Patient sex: M
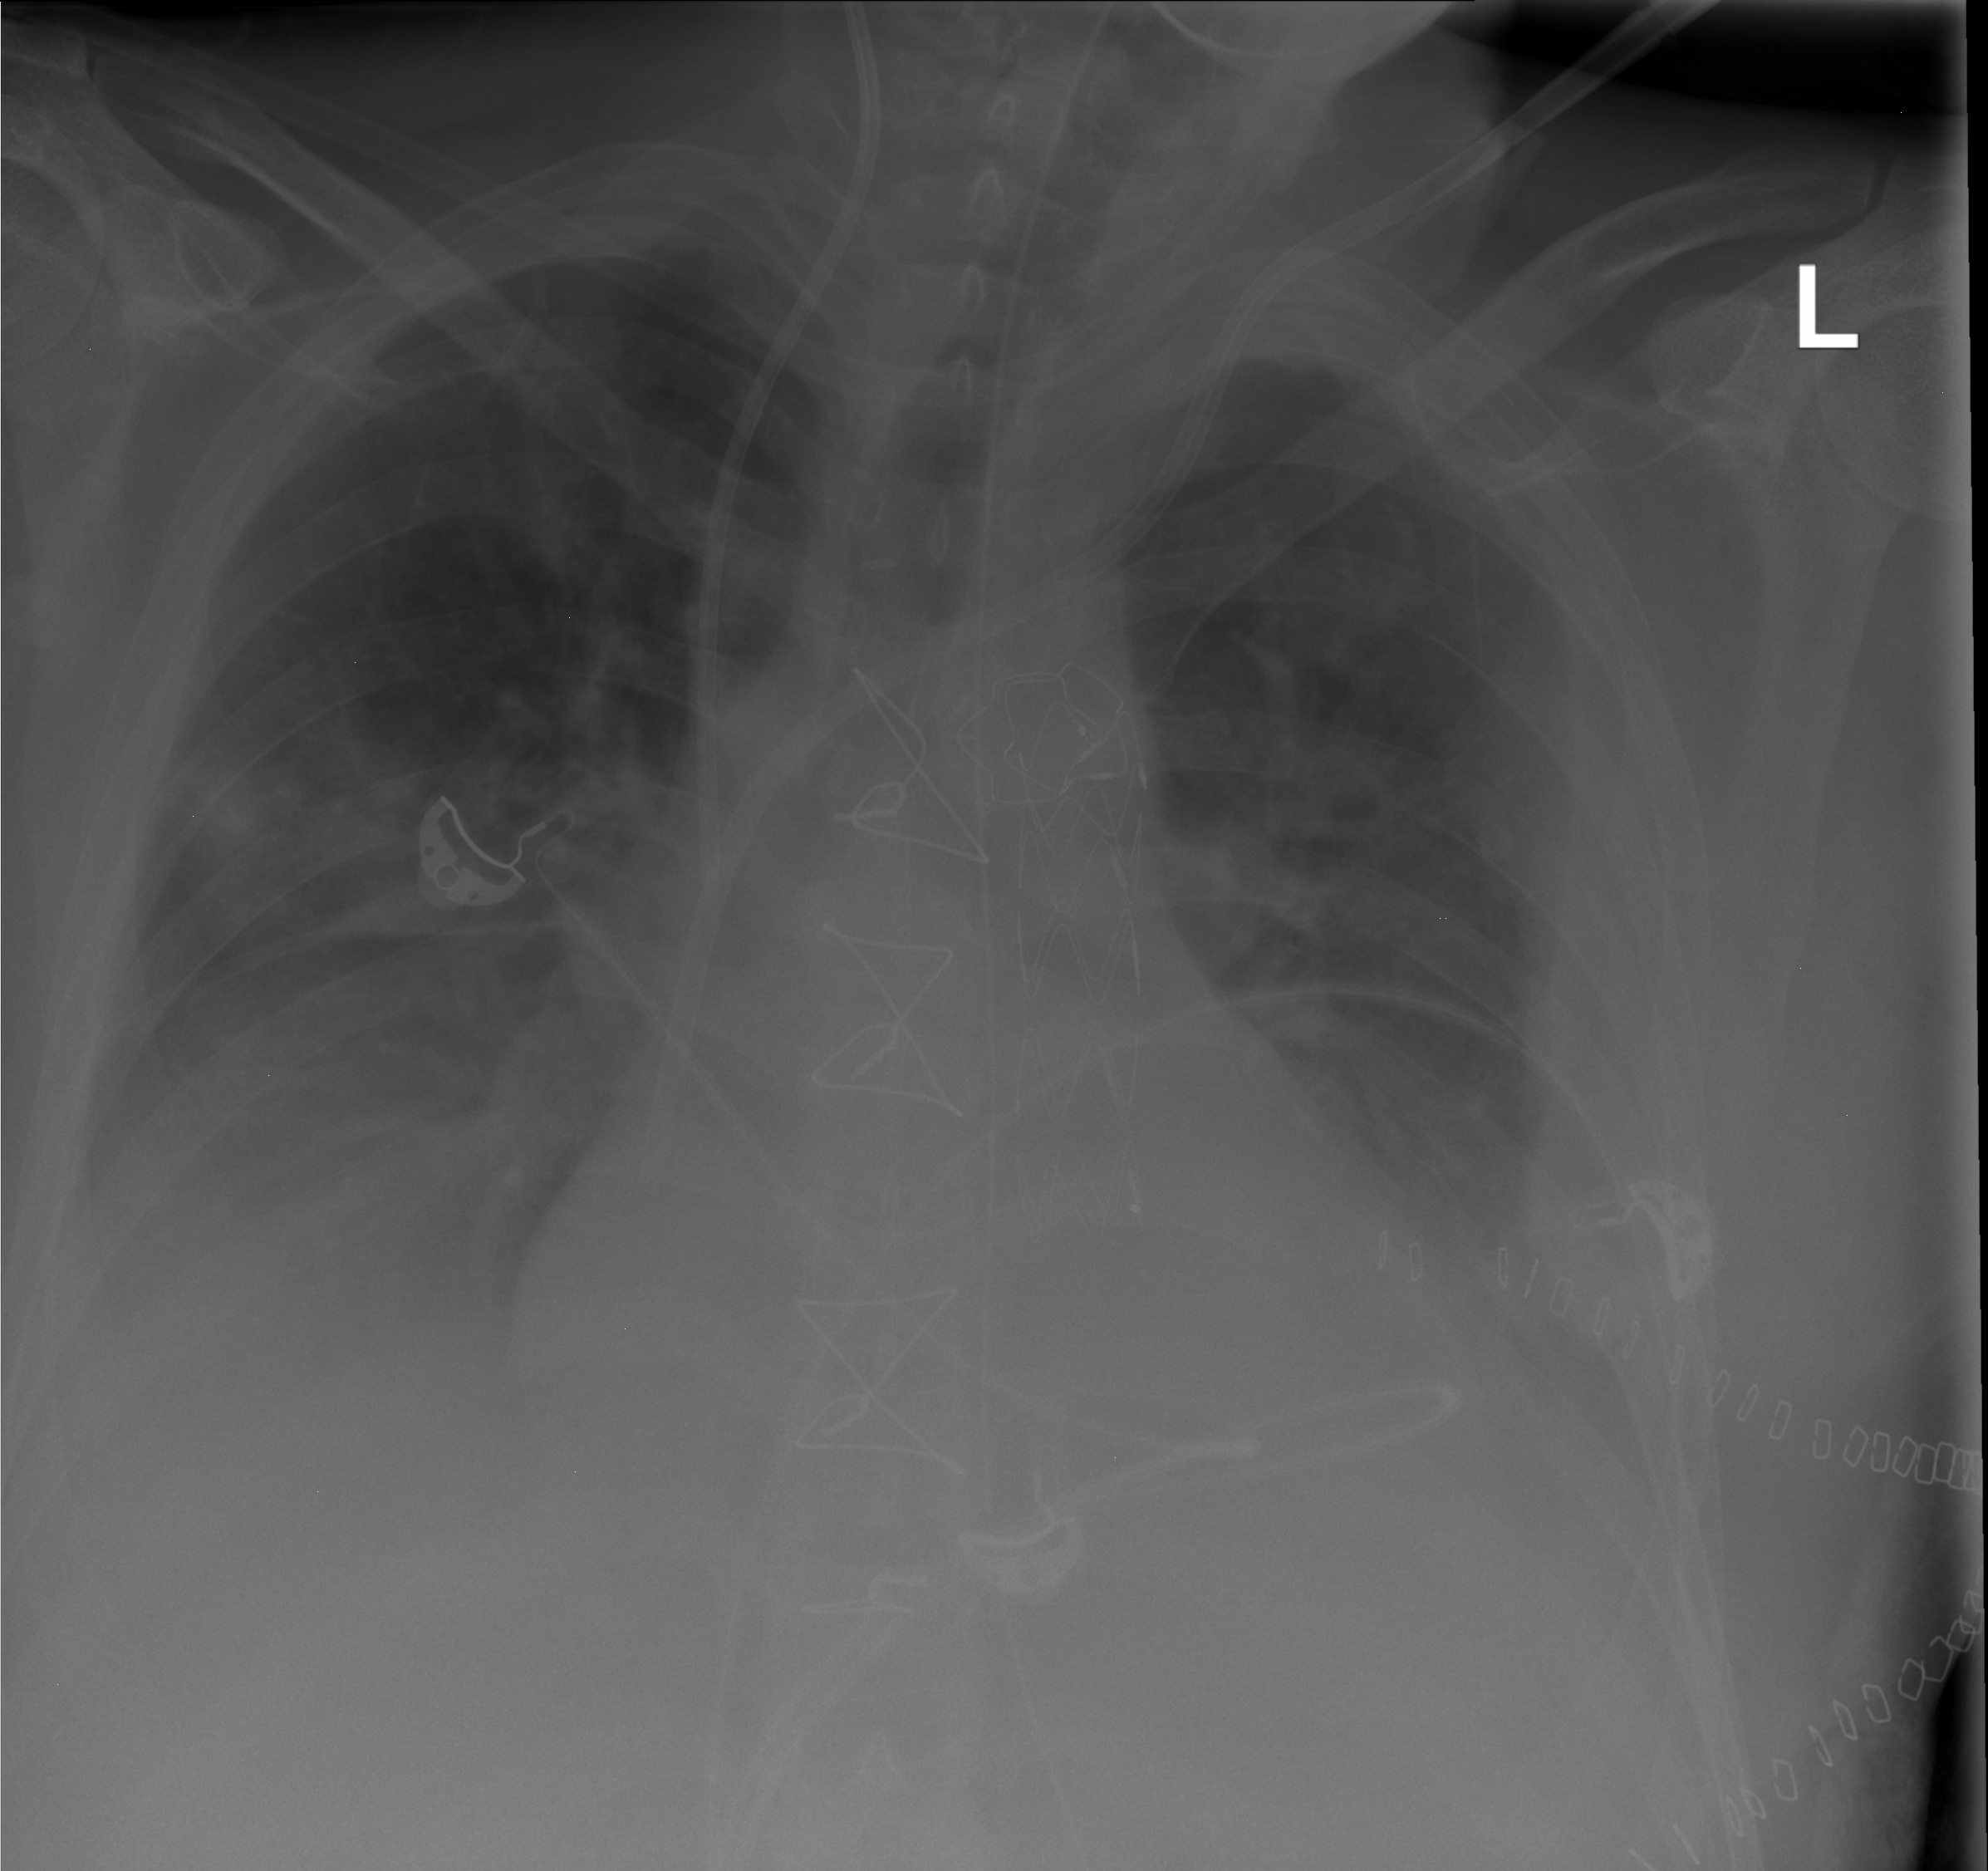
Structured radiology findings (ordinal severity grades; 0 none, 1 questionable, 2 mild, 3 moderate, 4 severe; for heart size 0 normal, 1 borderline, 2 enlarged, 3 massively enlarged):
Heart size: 1
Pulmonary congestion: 2
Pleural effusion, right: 3
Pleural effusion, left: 2
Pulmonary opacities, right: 2
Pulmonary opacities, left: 1
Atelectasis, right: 2
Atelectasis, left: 2